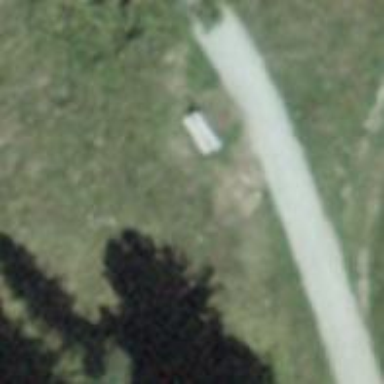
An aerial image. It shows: Bench for seating.